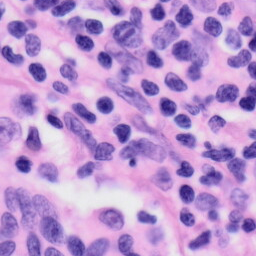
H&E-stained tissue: Skin